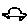
Label: car